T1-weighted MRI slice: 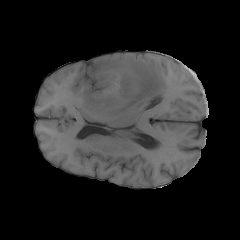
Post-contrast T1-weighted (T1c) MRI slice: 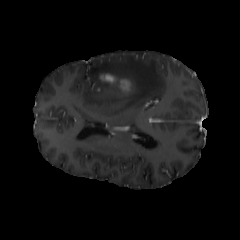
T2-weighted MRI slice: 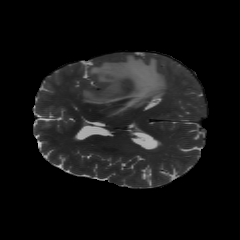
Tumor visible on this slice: yes